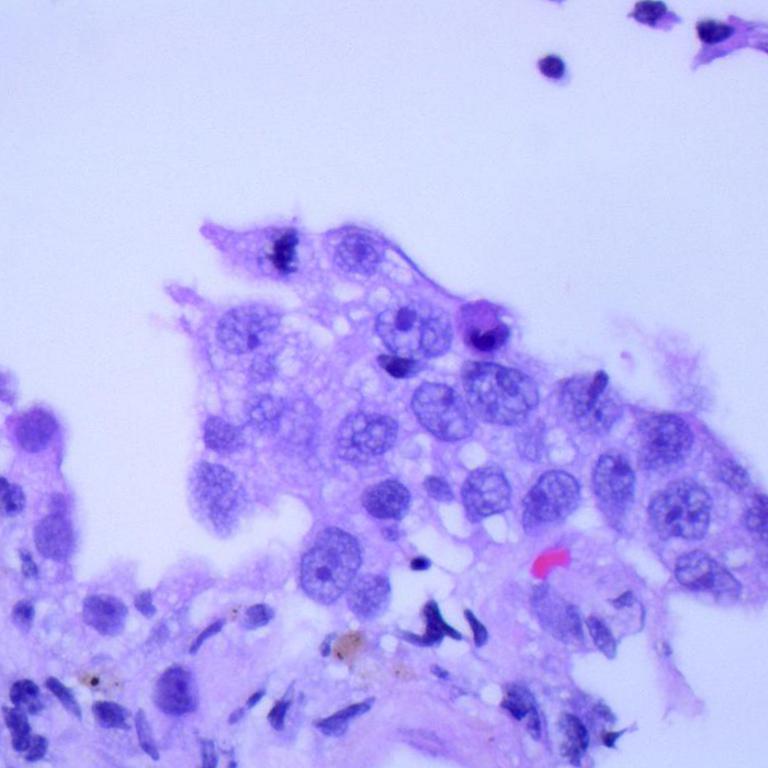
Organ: lung
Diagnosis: adenocarcinomas